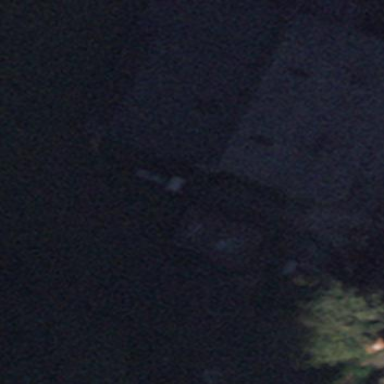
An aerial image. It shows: Barn.